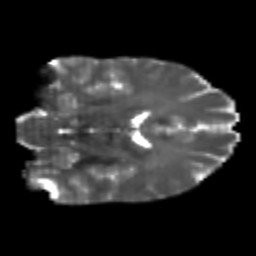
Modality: T2w
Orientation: coronal
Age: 26
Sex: female
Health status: healthy
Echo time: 0.074 s